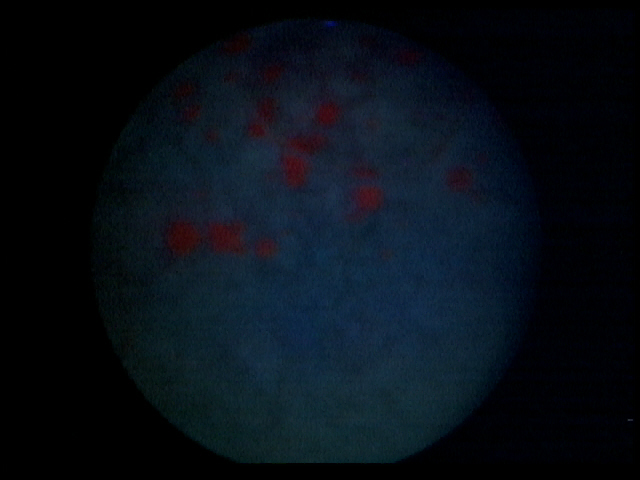
Modality: BLC
Class: Malignant
Subclass: LowGradePapillary
Lesion: Multifocal
Multifocal: 8+
Stage: Ta
Morphology: Papillary
Bladder cancer association: Yes